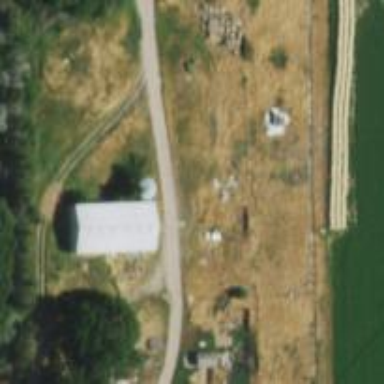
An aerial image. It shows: Silo.